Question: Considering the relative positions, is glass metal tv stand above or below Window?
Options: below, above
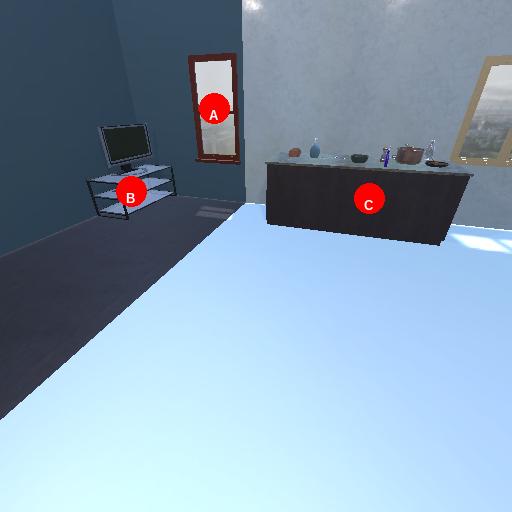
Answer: below